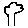
Label: tree